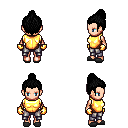
a pixel art fantasy rpg character, female body template, human, light skin, gold chest armor, metal pants, black short topknot hairstyle, gold gloves, gray slippers, four views (front, back, left, right), 2x2 character sprite sheet, small pixel art, hard edges, no anti-aliasing